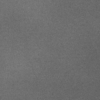
Label: dusty